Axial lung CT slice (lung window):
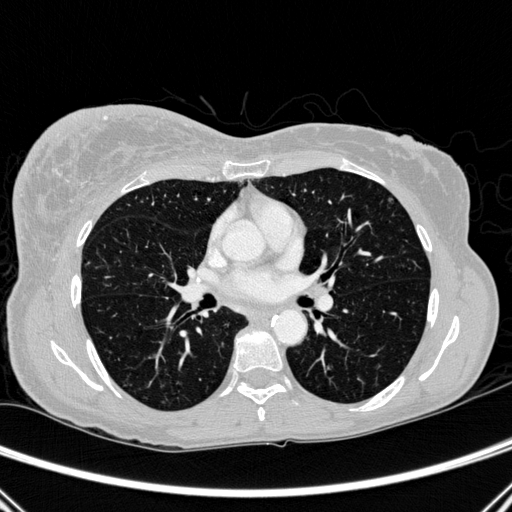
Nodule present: no